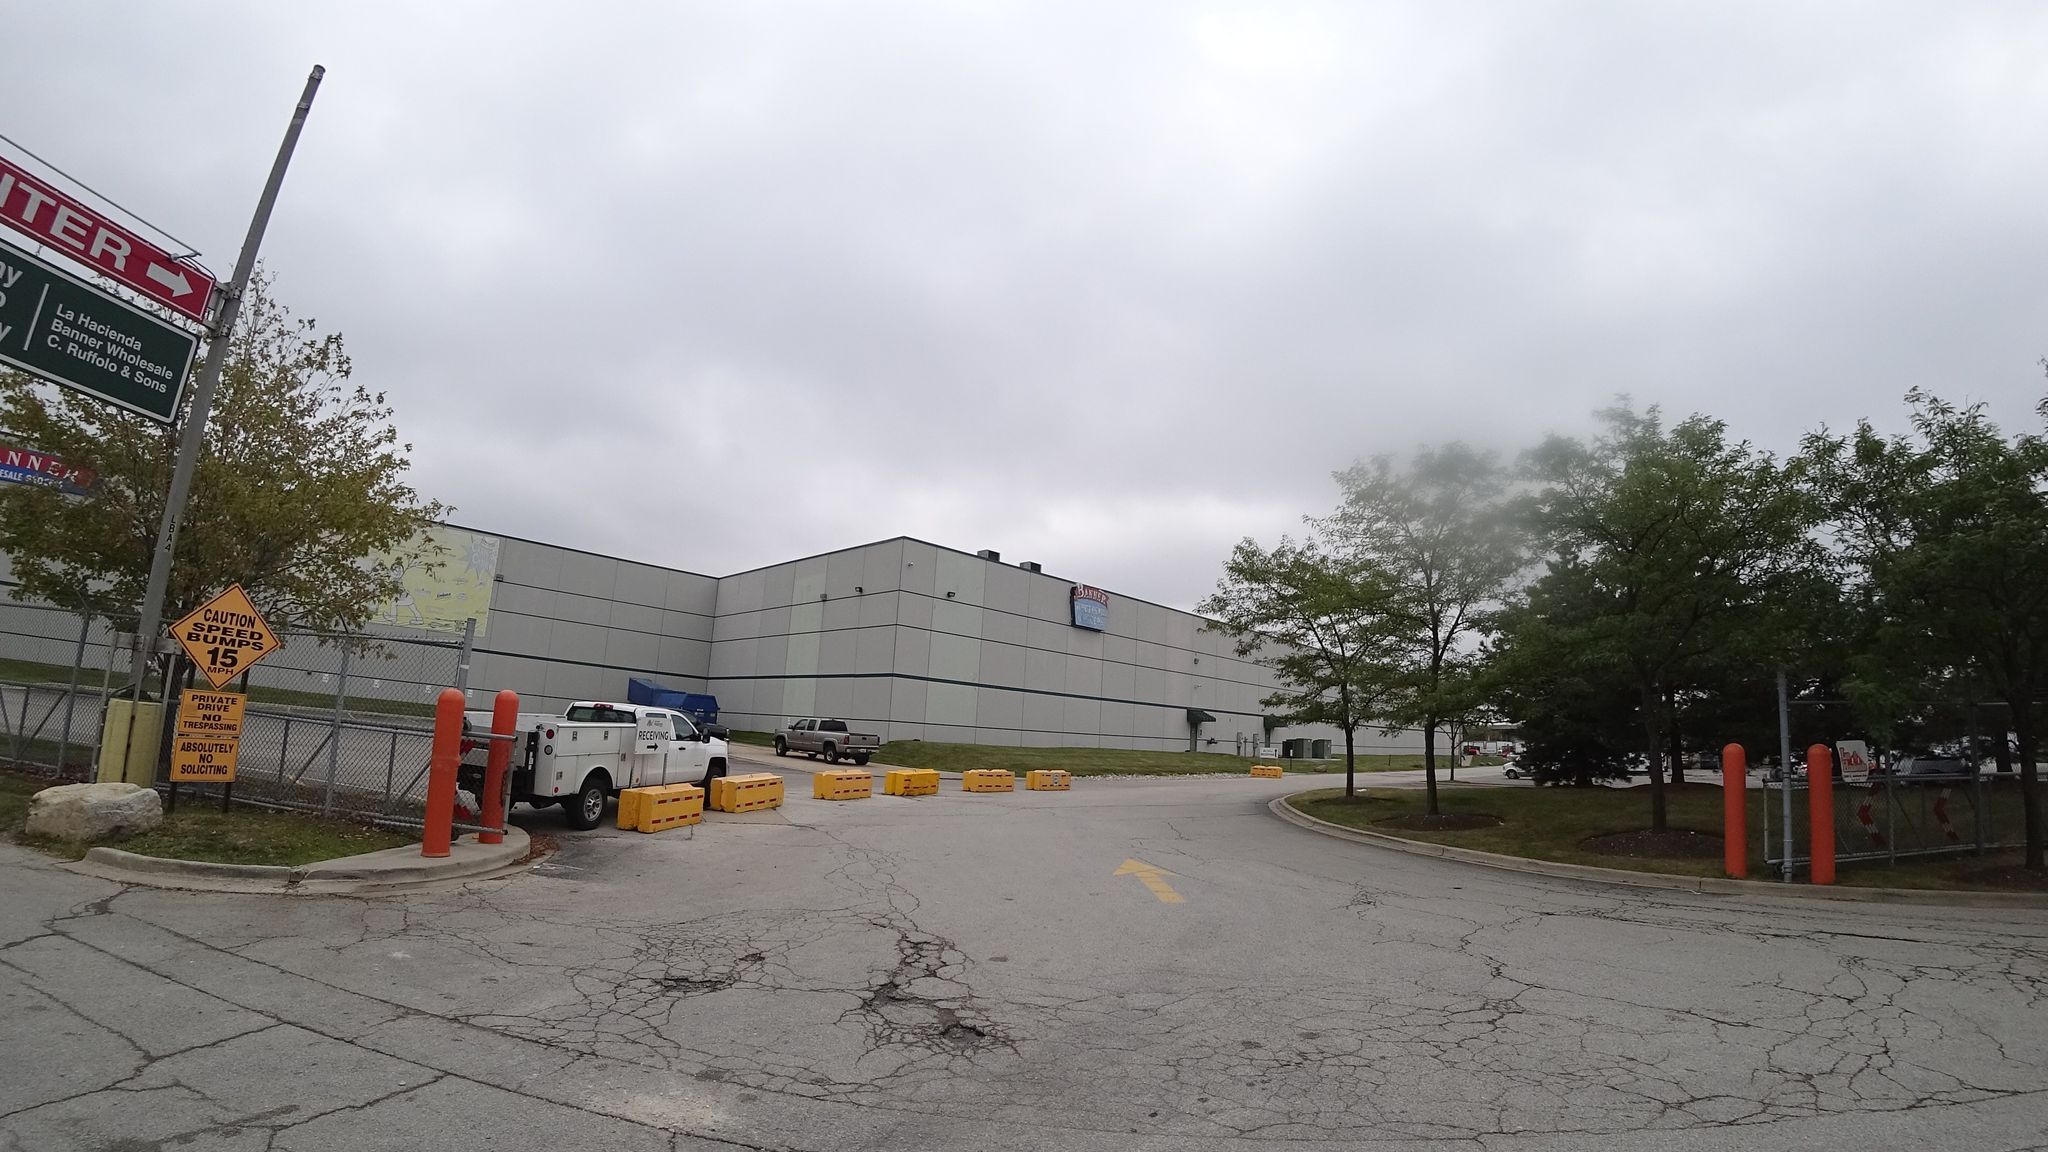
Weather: cloudy
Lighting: day
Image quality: good
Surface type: cycling surface
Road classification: tertiary, footway
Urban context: urban centre
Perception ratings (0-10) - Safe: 1.14, Lively: 1.89, Beautiful: 3.08, Boring: 4.91, Depressing: 7.59, Wealthy: 1.78